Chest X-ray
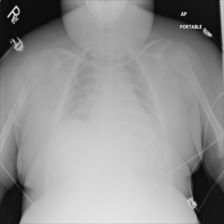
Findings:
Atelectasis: negative
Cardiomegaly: negative
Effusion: negative
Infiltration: negative
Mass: negative
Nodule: negative
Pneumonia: negative
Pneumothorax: negative
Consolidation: negative
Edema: negative
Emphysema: negative
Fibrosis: negative
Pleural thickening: negative
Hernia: negative